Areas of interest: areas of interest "Swimming Pool"
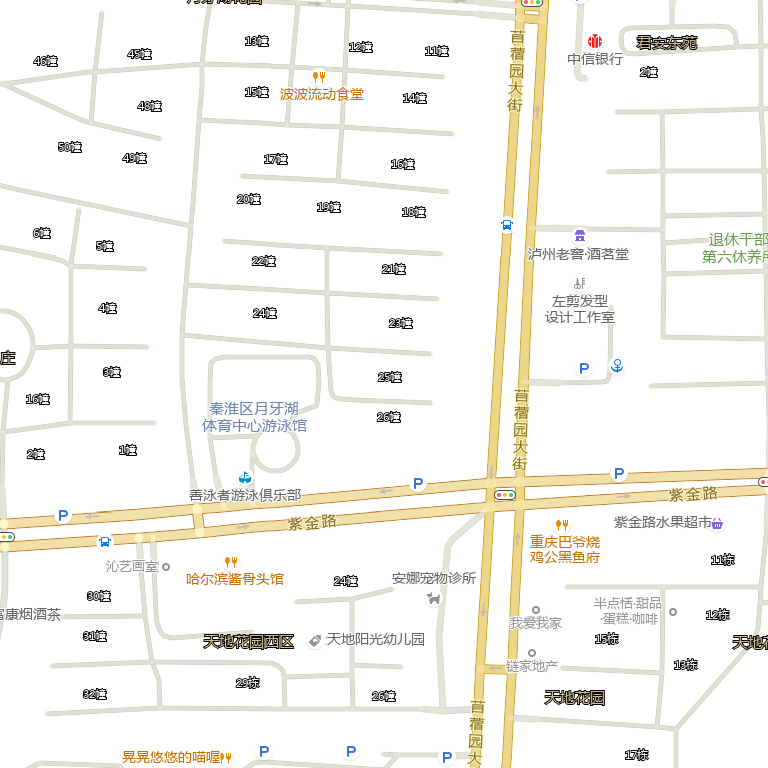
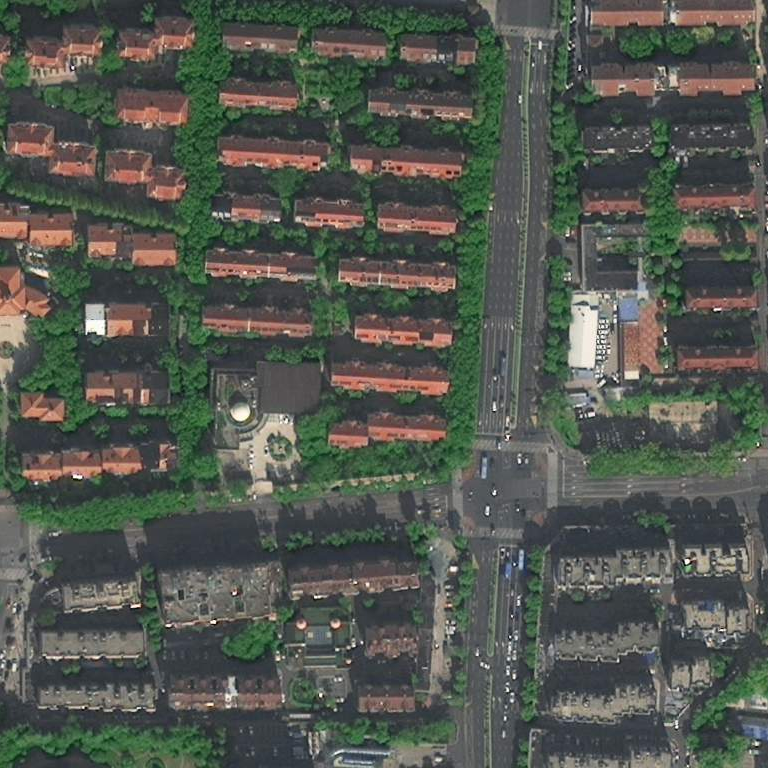